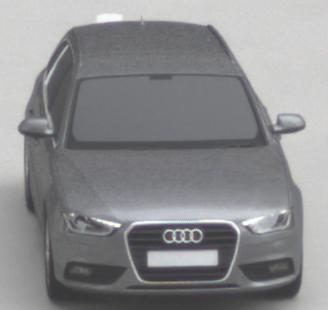
Make: Audi
Model: A4 Avant 1.8 TFSI
Detailed model: A4 (B8) Avant
Model produced from: 2012/02
Model produced until: 2015/04
Doors: 5
Color: gray
Road condition: dry road
Daytime: midday
Contrast: low contrast